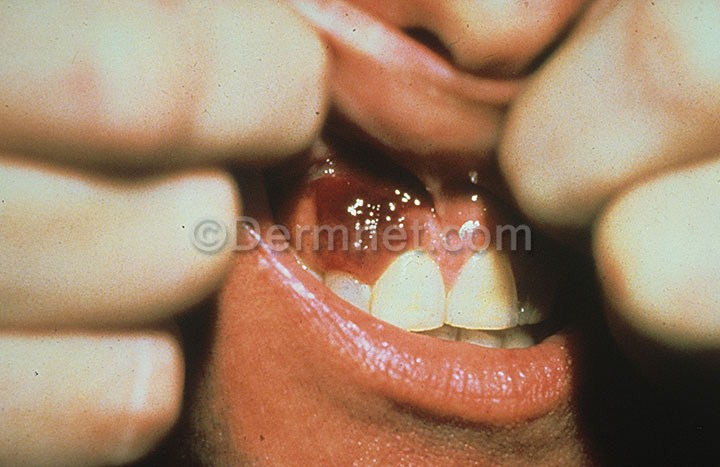
Disease: Vascular Tumors